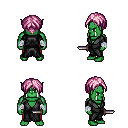
a pixel art fantasy rpg character, male body template, orc, green skin, gray robe, red pants, pink parted hairstyle, white cloth bandages, dagger, four views (front, back, left, right), 2x2 character sprite sheet, small pixel art, hard edges, no anti-aliasing